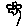
Label: flower